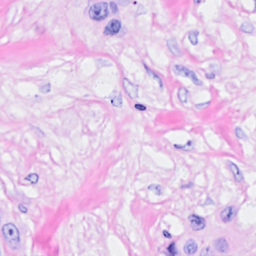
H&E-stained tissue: Breast